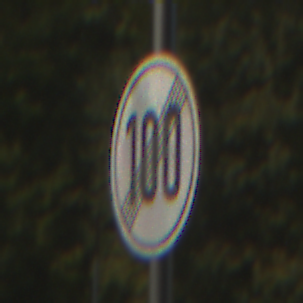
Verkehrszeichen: EndeGeschwindigkeit100
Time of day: MorningAfternoon
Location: Outdoor (Suburban)
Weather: Clear
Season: NotSpecified
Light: Natural